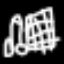
Label: octagon